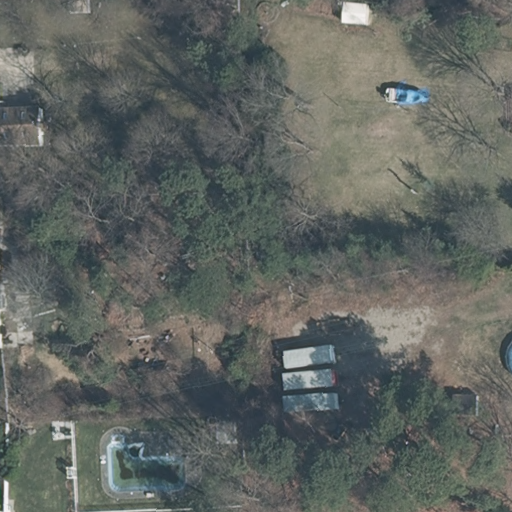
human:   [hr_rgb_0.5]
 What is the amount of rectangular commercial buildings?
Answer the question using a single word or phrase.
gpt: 0

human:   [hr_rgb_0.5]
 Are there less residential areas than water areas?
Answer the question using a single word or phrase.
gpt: no

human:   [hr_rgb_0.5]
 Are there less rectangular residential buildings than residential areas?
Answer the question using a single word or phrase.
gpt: no

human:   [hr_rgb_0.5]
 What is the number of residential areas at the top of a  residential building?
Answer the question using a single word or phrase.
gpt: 1

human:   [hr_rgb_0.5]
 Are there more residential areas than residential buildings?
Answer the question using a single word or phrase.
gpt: no

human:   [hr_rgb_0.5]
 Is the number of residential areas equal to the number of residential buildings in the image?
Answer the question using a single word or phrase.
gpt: no

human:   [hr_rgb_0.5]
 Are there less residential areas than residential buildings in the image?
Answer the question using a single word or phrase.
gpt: yes

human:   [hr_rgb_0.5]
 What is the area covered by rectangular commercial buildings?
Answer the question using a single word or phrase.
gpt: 0m2

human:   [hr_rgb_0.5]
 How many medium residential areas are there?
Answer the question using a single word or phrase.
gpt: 0

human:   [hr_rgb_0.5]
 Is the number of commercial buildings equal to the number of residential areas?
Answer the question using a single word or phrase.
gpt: no

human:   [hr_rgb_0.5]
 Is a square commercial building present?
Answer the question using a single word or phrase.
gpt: no

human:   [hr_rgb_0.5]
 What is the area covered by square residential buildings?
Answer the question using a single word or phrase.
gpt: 0m2

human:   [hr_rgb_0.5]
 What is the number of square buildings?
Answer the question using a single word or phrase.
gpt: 0

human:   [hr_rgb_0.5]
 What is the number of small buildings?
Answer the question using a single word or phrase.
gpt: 5

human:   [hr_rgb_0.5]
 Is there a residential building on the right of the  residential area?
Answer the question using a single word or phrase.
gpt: no

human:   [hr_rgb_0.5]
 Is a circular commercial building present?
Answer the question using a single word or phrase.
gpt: no

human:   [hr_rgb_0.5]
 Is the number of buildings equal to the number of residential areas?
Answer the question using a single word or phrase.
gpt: no

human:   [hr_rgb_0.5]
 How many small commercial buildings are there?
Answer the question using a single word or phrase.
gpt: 0

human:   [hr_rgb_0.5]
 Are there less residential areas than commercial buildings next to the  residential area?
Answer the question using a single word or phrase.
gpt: no

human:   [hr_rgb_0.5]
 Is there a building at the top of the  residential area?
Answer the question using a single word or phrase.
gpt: no

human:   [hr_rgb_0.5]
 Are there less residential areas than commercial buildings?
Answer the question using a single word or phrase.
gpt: no

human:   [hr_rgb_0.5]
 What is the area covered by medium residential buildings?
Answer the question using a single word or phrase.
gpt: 0m2

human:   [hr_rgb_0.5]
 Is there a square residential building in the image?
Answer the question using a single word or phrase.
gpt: no

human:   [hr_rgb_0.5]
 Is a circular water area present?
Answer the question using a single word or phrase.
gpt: no

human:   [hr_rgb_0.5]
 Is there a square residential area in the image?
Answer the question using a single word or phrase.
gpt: no

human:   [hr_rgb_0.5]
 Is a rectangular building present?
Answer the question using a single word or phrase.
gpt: yes

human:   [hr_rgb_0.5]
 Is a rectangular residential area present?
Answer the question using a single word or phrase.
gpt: no

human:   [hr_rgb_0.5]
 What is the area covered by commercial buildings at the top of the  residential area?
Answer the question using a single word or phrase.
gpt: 0m2

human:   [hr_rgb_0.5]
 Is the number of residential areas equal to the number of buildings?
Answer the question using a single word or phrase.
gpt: no

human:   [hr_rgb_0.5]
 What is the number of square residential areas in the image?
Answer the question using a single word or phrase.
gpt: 0

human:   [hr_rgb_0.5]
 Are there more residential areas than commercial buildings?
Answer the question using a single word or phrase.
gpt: yes

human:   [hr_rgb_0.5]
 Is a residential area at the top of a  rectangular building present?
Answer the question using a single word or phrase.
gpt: yes

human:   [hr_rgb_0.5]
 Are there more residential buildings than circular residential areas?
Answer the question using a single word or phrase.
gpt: yes

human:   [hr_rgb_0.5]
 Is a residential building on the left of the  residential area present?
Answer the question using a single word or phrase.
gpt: yes

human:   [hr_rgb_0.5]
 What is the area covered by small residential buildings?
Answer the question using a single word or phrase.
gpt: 144m2

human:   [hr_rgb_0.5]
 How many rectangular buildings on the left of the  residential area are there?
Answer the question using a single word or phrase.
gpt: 5